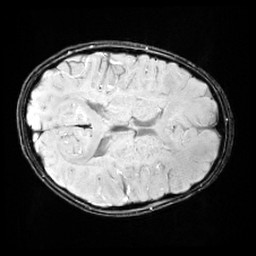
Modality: SWI
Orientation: axial
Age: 10
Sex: male
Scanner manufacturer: siemens
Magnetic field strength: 3 T
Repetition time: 0.027 s
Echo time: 0.02 s